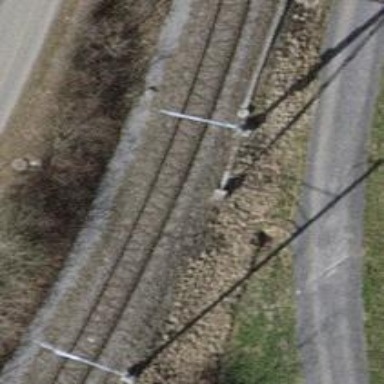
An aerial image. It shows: Catenary mast for power lines.